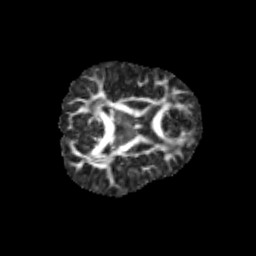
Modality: FA
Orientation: axial
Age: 10
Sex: male
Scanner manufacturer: siemens
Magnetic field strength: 3 T
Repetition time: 3.8 s
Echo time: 0.07 s